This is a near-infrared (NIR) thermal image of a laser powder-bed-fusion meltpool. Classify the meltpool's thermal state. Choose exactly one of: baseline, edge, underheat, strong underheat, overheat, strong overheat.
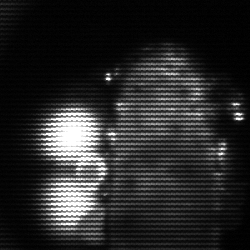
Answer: strong underheat